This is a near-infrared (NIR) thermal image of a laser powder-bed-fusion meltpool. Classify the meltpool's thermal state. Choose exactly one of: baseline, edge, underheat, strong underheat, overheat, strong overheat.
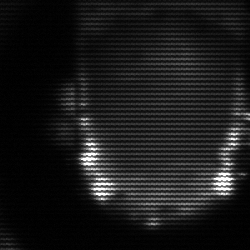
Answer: baseline